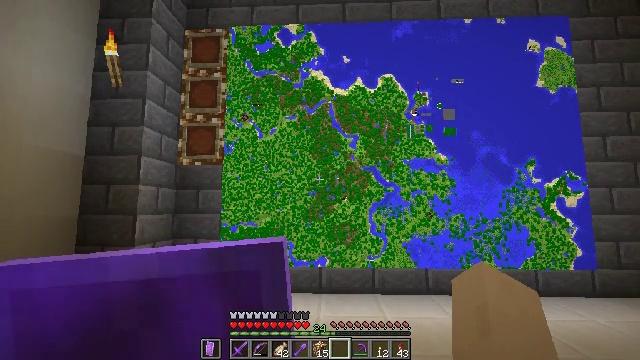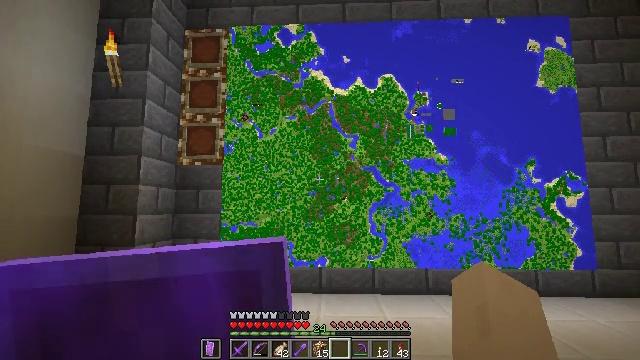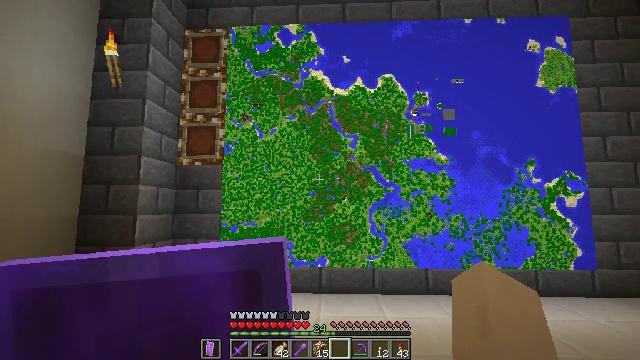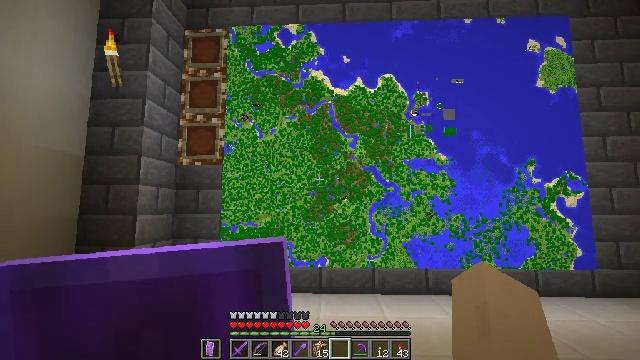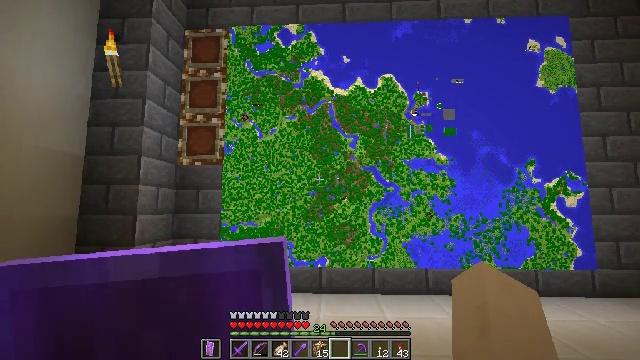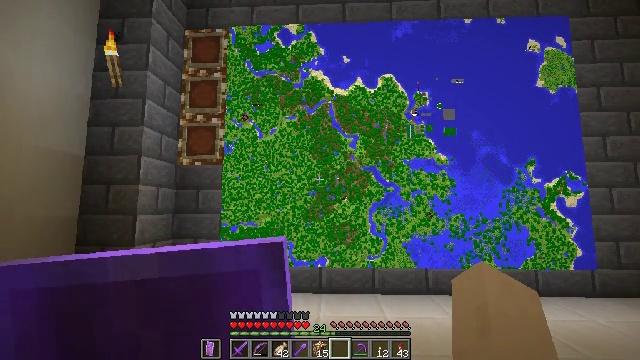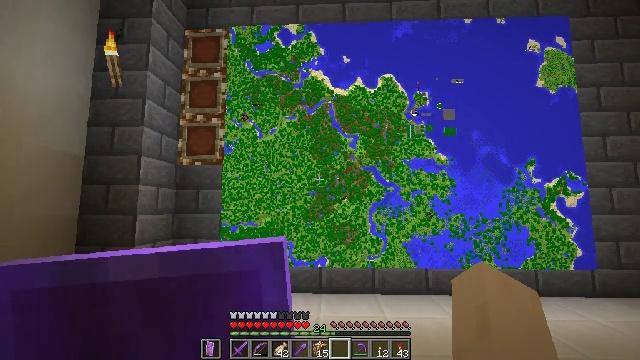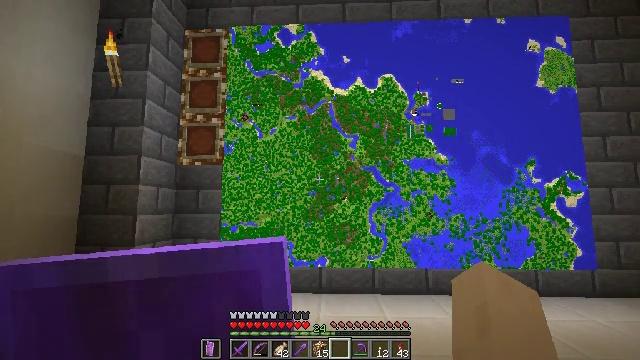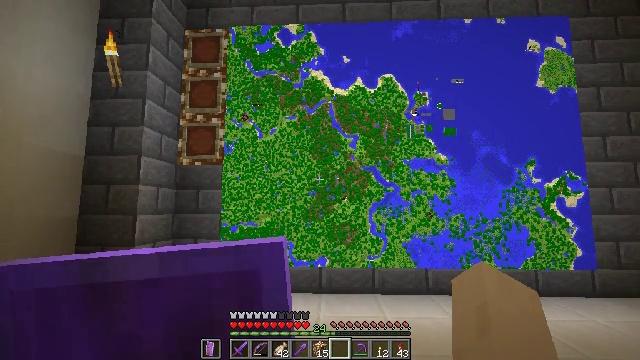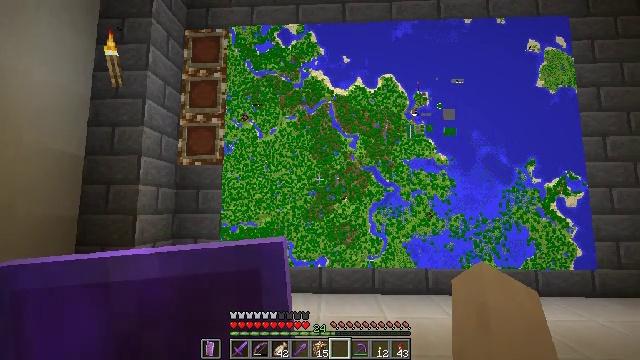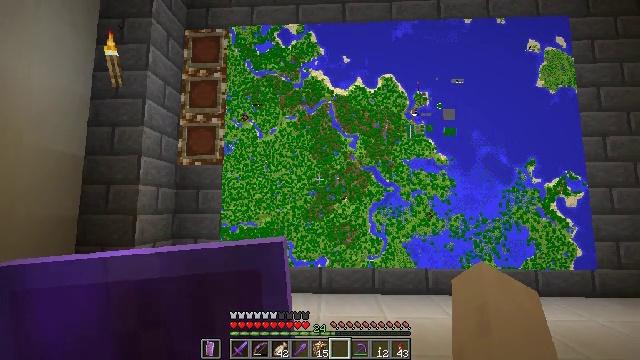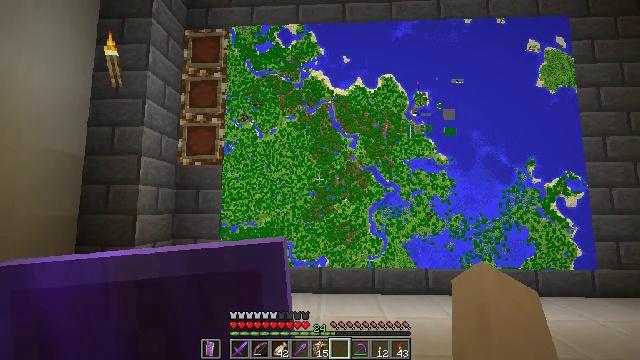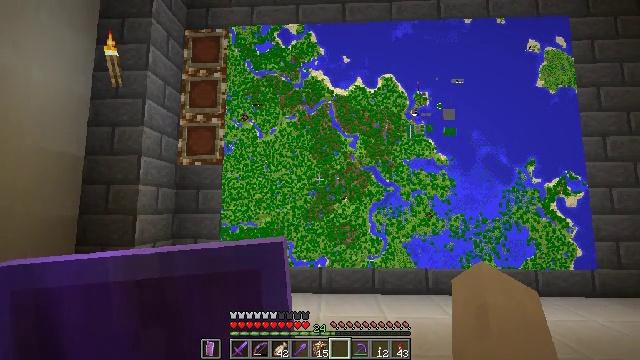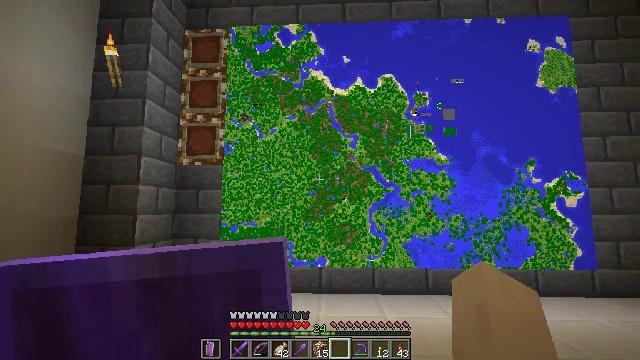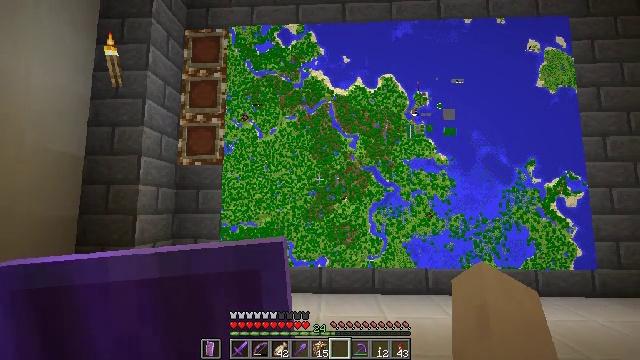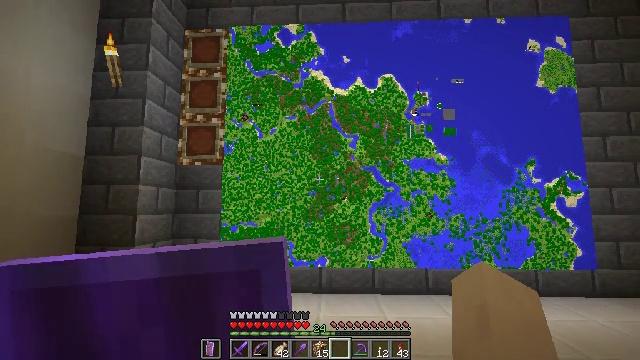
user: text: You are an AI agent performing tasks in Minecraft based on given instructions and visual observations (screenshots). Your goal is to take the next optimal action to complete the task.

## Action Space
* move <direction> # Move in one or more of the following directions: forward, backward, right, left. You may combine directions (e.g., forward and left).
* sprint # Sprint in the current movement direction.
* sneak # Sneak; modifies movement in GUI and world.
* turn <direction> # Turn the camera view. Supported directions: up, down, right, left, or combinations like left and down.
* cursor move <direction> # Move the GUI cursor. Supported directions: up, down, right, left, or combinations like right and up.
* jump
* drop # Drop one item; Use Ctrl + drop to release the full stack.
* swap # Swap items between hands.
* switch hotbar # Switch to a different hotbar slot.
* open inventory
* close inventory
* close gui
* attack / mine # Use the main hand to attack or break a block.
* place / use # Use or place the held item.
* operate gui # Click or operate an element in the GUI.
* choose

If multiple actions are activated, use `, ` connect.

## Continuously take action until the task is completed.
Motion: motion action
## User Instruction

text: Interact with the furnace to make smooth stone.
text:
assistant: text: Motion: no_op
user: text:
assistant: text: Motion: no_op
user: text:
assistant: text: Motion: no_op
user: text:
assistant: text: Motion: no_op
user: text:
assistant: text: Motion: no_op
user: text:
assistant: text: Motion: no_op
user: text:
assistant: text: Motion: no_op
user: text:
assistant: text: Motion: no_op
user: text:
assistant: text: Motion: no_op
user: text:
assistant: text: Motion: no_op
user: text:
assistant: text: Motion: no_op
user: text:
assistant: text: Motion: no_op
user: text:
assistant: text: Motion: no_op
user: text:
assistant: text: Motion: no_op
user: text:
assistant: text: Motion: no_op
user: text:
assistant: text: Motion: no_op
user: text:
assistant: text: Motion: no_op
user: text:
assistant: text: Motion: no_op
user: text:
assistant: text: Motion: no_op
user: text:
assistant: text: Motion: no_op
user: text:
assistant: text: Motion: no_op
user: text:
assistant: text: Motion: no_op
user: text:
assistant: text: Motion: no_op
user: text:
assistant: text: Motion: no_op
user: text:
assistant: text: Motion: no_op
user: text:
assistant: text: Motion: no_op
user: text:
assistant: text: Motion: no_op
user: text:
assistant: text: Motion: no_op
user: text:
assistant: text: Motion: no_op
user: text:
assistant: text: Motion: no_op